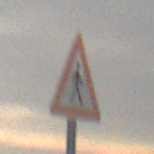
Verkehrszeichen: FussgaengerLinks
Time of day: MorningAfternoon
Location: Outdoor (Nature)
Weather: Overcast
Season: Winter
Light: Natural